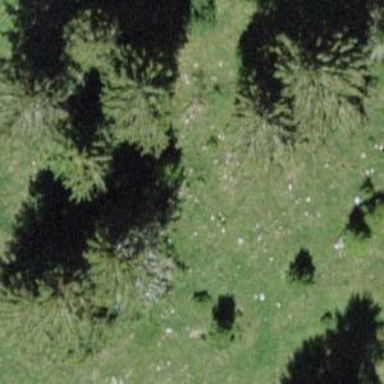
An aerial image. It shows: Forest with evergreen needle-leaved trees.